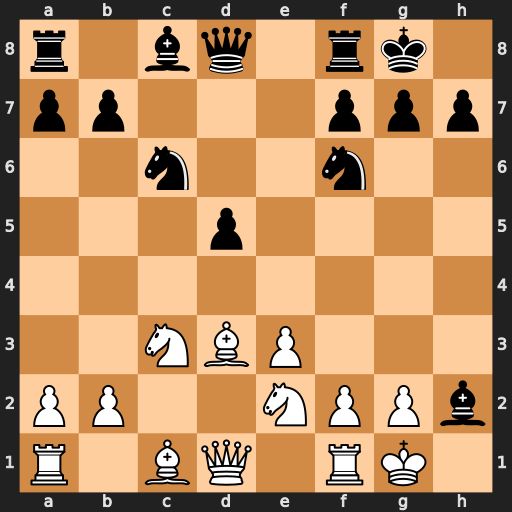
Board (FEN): r1bq1rk1/pp3ppp/2n2n2/3p4/8/2NBP3/PP2NPPb/R1BQ1RK1
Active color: w
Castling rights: -
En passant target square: -
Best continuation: Kxh2 Ng4+ Kg3